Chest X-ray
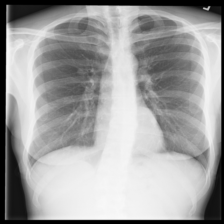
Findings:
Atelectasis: negative
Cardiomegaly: negative
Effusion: negative
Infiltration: negative
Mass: negative
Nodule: positive
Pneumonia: negative
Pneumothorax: negative
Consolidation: negative
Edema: negative
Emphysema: negative
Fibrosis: negative
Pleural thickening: negative
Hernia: negative